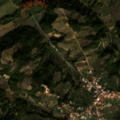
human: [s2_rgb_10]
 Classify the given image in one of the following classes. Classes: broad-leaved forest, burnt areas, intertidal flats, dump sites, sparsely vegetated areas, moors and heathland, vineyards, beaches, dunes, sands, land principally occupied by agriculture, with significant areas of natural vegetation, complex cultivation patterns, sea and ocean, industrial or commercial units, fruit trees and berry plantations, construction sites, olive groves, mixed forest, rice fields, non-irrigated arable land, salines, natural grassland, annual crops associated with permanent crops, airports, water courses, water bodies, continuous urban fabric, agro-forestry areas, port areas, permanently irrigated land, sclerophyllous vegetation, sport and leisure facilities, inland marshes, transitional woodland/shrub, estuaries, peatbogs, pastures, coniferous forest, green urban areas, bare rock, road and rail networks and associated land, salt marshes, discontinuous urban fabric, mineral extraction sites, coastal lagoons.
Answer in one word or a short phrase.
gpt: discontinuous urban fabric, olive groves, annual crops associated with permanent crops, land principally occupied by agriculture, with significant areas of natural vegetation